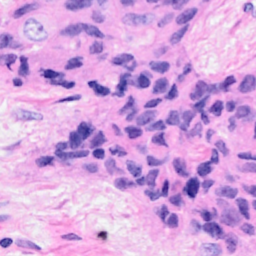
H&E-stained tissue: Breast